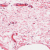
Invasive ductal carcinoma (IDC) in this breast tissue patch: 0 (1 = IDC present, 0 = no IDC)